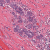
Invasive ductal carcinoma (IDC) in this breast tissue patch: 0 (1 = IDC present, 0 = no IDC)